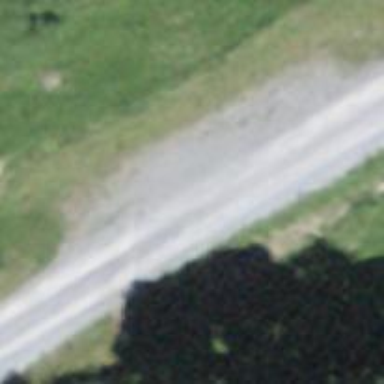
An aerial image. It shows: Passing place on the road.